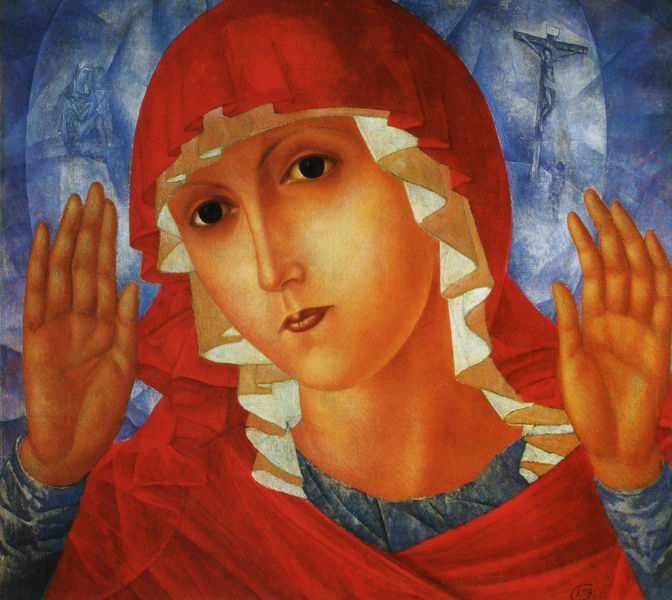
Titel: Gottesmutter der Rührung der bösen Herzen
Künstler: Kuz'ma Petrov-Vodkin
Standort: St. Petersburg
Institution: Russisches Museum
Schlagwörter: blau, hand, haut, kopf, umhang, weiß, gelb, kubismus, kubistisch, braun, finger, frau, geste, hintergrund, kleid, mund, nase, schwarz, stirn, blick, rot, schleier, tuch, jung, augen, falten, gesicht, trauer, hals, hände, portrait, porträt, gewand, gold, mantel, stoff, mutter, saum, augenbrauen, kinn, lippen, schön, traurig, kopfbedeckung, lächeln, ruhig, ruhe, modern, klein, naiv, angst, kopftuch, ernst, schmal, frontal, pupillen, faltenwurf, kled, betrachter, futurismus, kreuz, jungfrau, nonne, mosaik, beten, gebet, göttin, franz, heiligenschein, kreuze, christus, jesus, kreuzigung, erhoben, segen, segnen, rouge, kruzifix, heilige, hänge, femme, heilig, maria, madonna, anbetung, gekreuzigt, christ, jesu, mutter gottes, trauern, art deco, ikone, auferstehung, christi, kapuze, geicht, quadratisch, bleu, gottesmutter, marie, vierge, blau rot, marc, gekreuzigter, kristallin, braune augen, kruzifixus, maphorion, sainte, orant, mains, crucifix, golgotha, catholique, e, r, a, z, hold up, quoi, i, yj, gjgj, gfhfg, hfg, hfgnfg, fgf, gn, fgn, fg, nfg, fn, catholisiscime